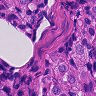
Metastatic tissue present: yes